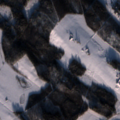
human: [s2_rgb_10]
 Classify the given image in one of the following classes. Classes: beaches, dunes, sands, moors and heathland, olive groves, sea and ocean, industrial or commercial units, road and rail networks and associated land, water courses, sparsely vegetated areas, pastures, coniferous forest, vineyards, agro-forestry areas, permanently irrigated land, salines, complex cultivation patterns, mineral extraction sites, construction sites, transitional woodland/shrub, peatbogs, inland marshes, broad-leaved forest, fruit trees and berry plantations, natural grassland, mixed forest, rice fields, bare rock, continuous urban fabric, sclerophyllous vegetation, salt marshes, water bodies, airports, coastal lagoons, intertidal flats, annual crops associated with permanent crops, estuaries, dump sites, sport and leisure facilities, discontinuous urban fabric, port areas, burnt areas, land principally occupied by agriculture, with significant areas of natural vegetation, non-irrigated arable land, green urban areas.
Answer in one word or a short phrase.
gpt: non-irrigated arable land, land principally occupied by agriculture, with significant areas of natural vegetation, mixed forest, transitional woodland/shrub